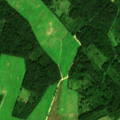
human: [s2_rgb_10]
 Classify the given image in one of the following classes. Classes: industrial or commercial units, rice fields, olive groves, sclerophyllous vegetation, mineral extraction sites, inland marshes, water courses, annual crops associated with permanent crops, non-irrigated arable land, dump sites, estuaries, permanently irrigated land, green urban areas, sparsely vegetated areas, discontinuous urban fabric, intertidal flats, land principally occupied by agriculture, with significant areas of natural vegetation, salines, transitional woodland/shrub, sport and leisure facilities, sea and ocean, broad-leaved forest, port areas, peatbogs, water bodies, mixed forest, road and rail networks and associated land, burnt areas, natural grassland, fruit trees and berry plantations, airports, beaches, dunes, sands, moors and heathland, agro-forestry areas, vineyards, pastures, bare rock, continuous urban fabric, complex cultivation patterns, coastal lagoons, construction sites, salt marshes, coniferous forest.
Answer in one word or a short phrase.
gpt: non-irrigated arable land, pastures, mixed forest, transitional woodland/shrub